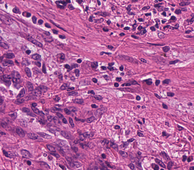
Tumor epithelial tissue: yes
Tumor-associated stroma tissue: yes
Normal tissue: no